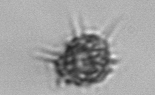
Label: Dictyocha